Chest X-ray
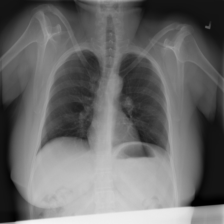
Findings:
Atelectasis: negative
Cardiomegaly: negative
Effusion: negative
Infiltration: positive
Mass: negative
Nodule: negative
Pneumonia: negative
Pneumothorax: negative
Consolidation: negative
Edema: negative
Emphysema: negative
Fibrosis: negative
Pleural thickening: negative
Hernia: negative